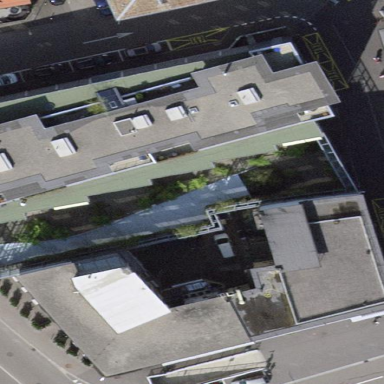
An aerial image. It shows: Block of apartments with flat grey roof.